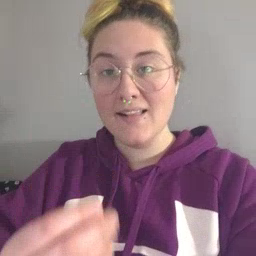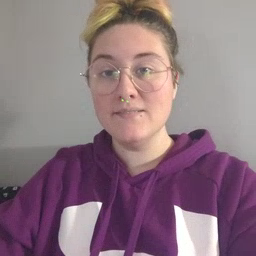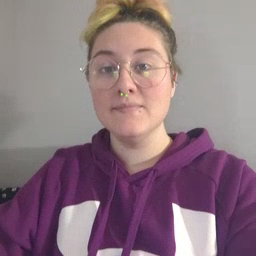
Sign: wet